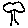
Label: tree